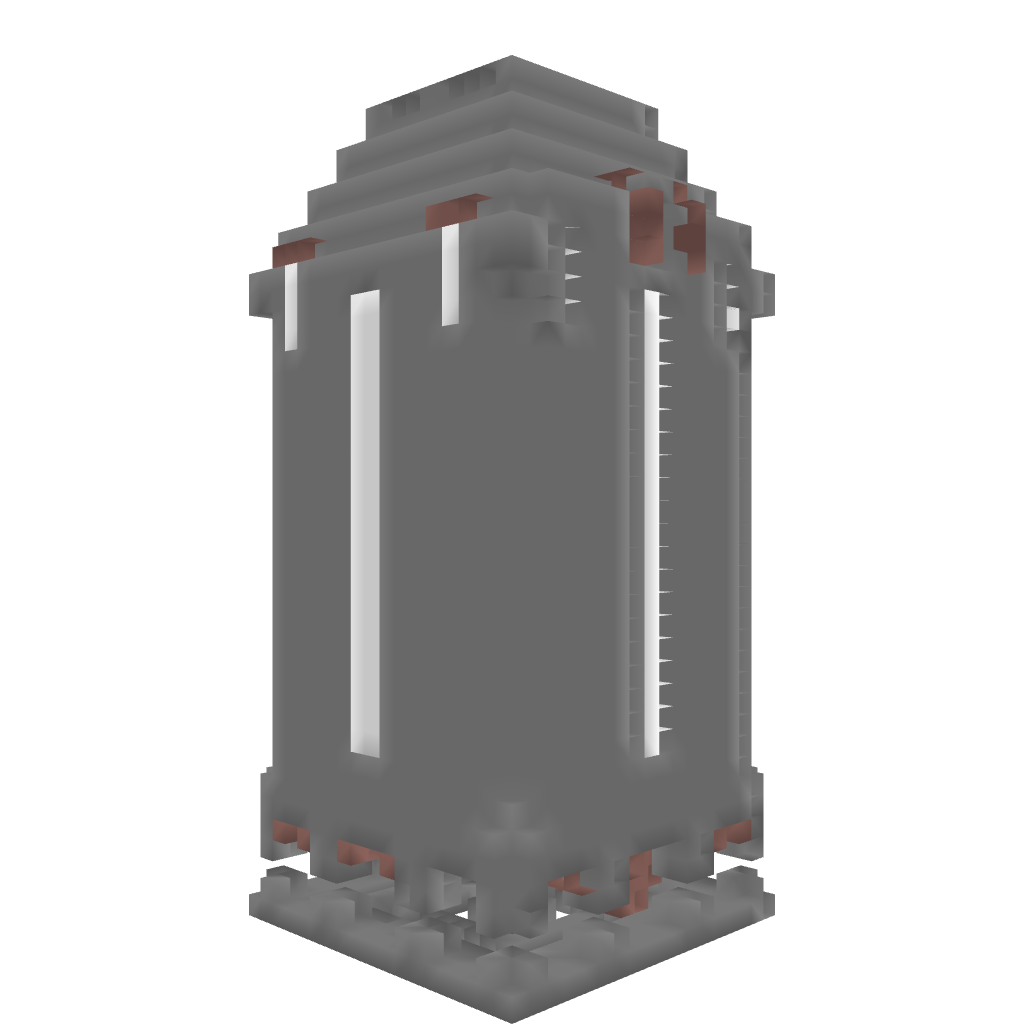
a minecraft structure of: Parkour Office/Library good quality